Question: i have a stored procedure like this:
'''
ALTER procedure [dbo].[startandenddtime]
@startdate nvarchar(100)
as begin
declare @date3 nvarchar(100) = cast(CONVERT(varchar(100), @startdate + ' 16:59:59', 120) as datetime)
select date3 as startdate
end
'''
If i pass my startdate as 2013-05-08 i am getting out put as :

but i want to get out put as '2013-05-08 16:59:59.000'..so how i can convert this format
is this date time i can store in nvarchar varibale
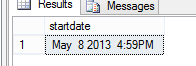
Answer: Try like this
'''
DECLARE @StartDate NVARCHAR(100)='2013-05-08'
SELECT CONVERT(VARCHAR,@StartDate+'16:59:59', 121)
'''
<URL>
<URL>